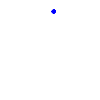
Particle: pion